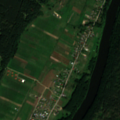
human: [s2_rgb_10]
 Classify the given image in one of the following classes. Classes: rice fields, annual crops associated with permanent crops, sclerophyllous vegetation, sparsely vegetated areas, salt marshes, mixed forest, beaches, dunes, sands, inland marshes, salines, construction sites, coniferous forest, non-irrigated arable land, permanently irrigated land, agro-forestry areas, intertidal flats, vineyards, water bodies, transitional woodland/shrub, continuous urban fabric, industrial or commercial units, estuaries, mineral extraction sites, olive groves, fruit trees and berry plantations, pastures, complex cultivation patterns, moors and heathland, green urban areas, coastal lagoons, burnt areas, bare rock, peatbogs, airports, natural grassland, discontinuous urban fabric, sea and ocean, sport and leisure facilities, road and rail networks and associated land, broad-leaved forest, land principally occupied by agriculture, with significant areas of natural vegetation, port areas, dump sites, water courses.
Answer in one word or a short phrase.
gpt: discontinuous urban fabric, complex cultivation patterns, land principally occupied by agriculture, with significant areas of natural vegetation, coniferous forest, mixed forest, water courses